Question: i have set swf file in 'webview' i got everything is successfully but when i long press it give me option of full-screen so i need to avoid it how can i do that ??

Here is my :
'''
wv_introduction = (WebView) findViewById(R.id.ady_solwv);
wv_introduction.getSettings().setJavaScriptEnabled(true);
wv_introduction.getSettings().setPluginState(PluginState.ON);
wv_introduction.getSettings().setAllowFileAccess(true);
wv_introduction.loadUrl(str_url);
'''
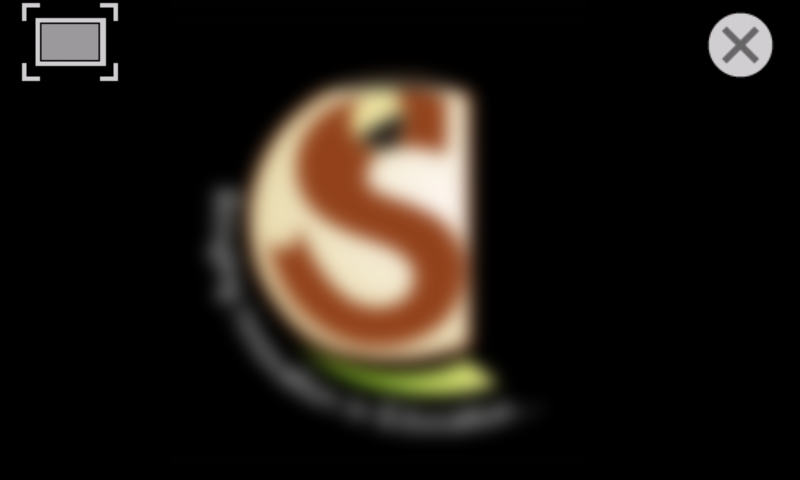
Answer: Try adding these:
'''
wv_introduction.getSettings().setLoadWithOverviewMode(false);
wv_introduction.getSettings().setUseWideViewPort(false);
'''
Hope this helps.